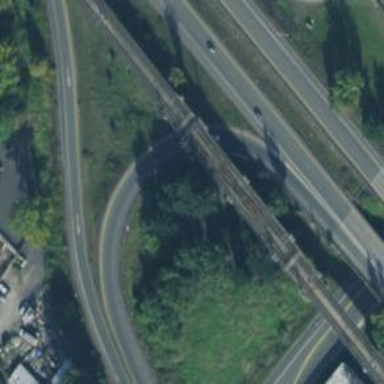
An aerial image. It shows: Railway crossing.